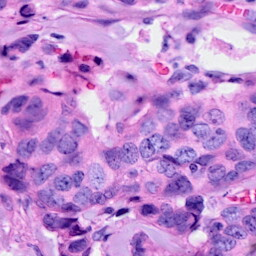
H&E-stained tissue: Breast